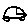
Label: car